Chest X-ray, AP view. Patient: 46 years old, sex M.
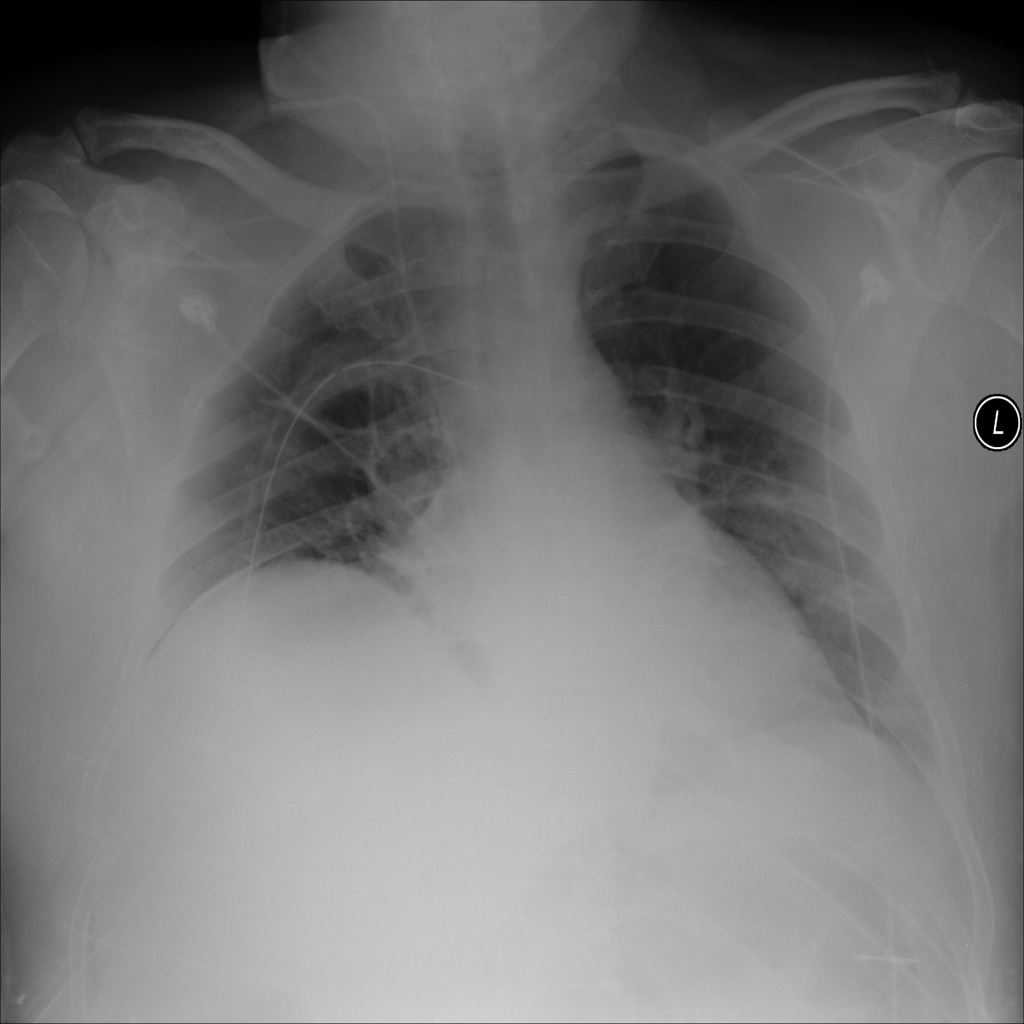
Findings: No Finding